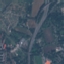
Land use / land cover class: Highway